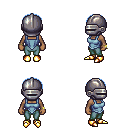
a pixel art fantasy rpg character, female body template, human, dark skin, blue vest, teal pants, white cyan plain hairstyle, metal helm, bracelets, gold boots, four views (front, back, left, right), 2x2 character sprite sheet, small pixel art, hard edges, no anti-aliasing